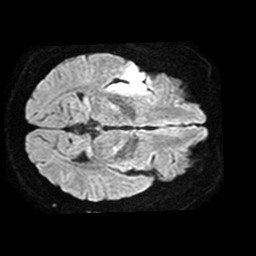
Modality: TRACE
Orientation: axial
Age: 40
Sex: female
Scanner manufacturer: philips
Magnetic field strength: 1.5 T
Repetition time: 3.403 s
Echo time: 0.09411 s